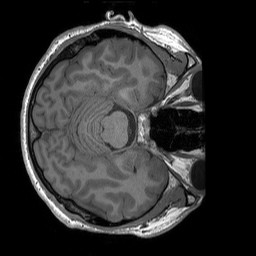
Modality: T1w
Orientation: axial
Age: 20
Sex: male
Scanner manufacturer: siemens
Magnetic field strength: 3 T
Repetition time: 1.9 s
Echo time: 0.00243 s